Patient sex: M
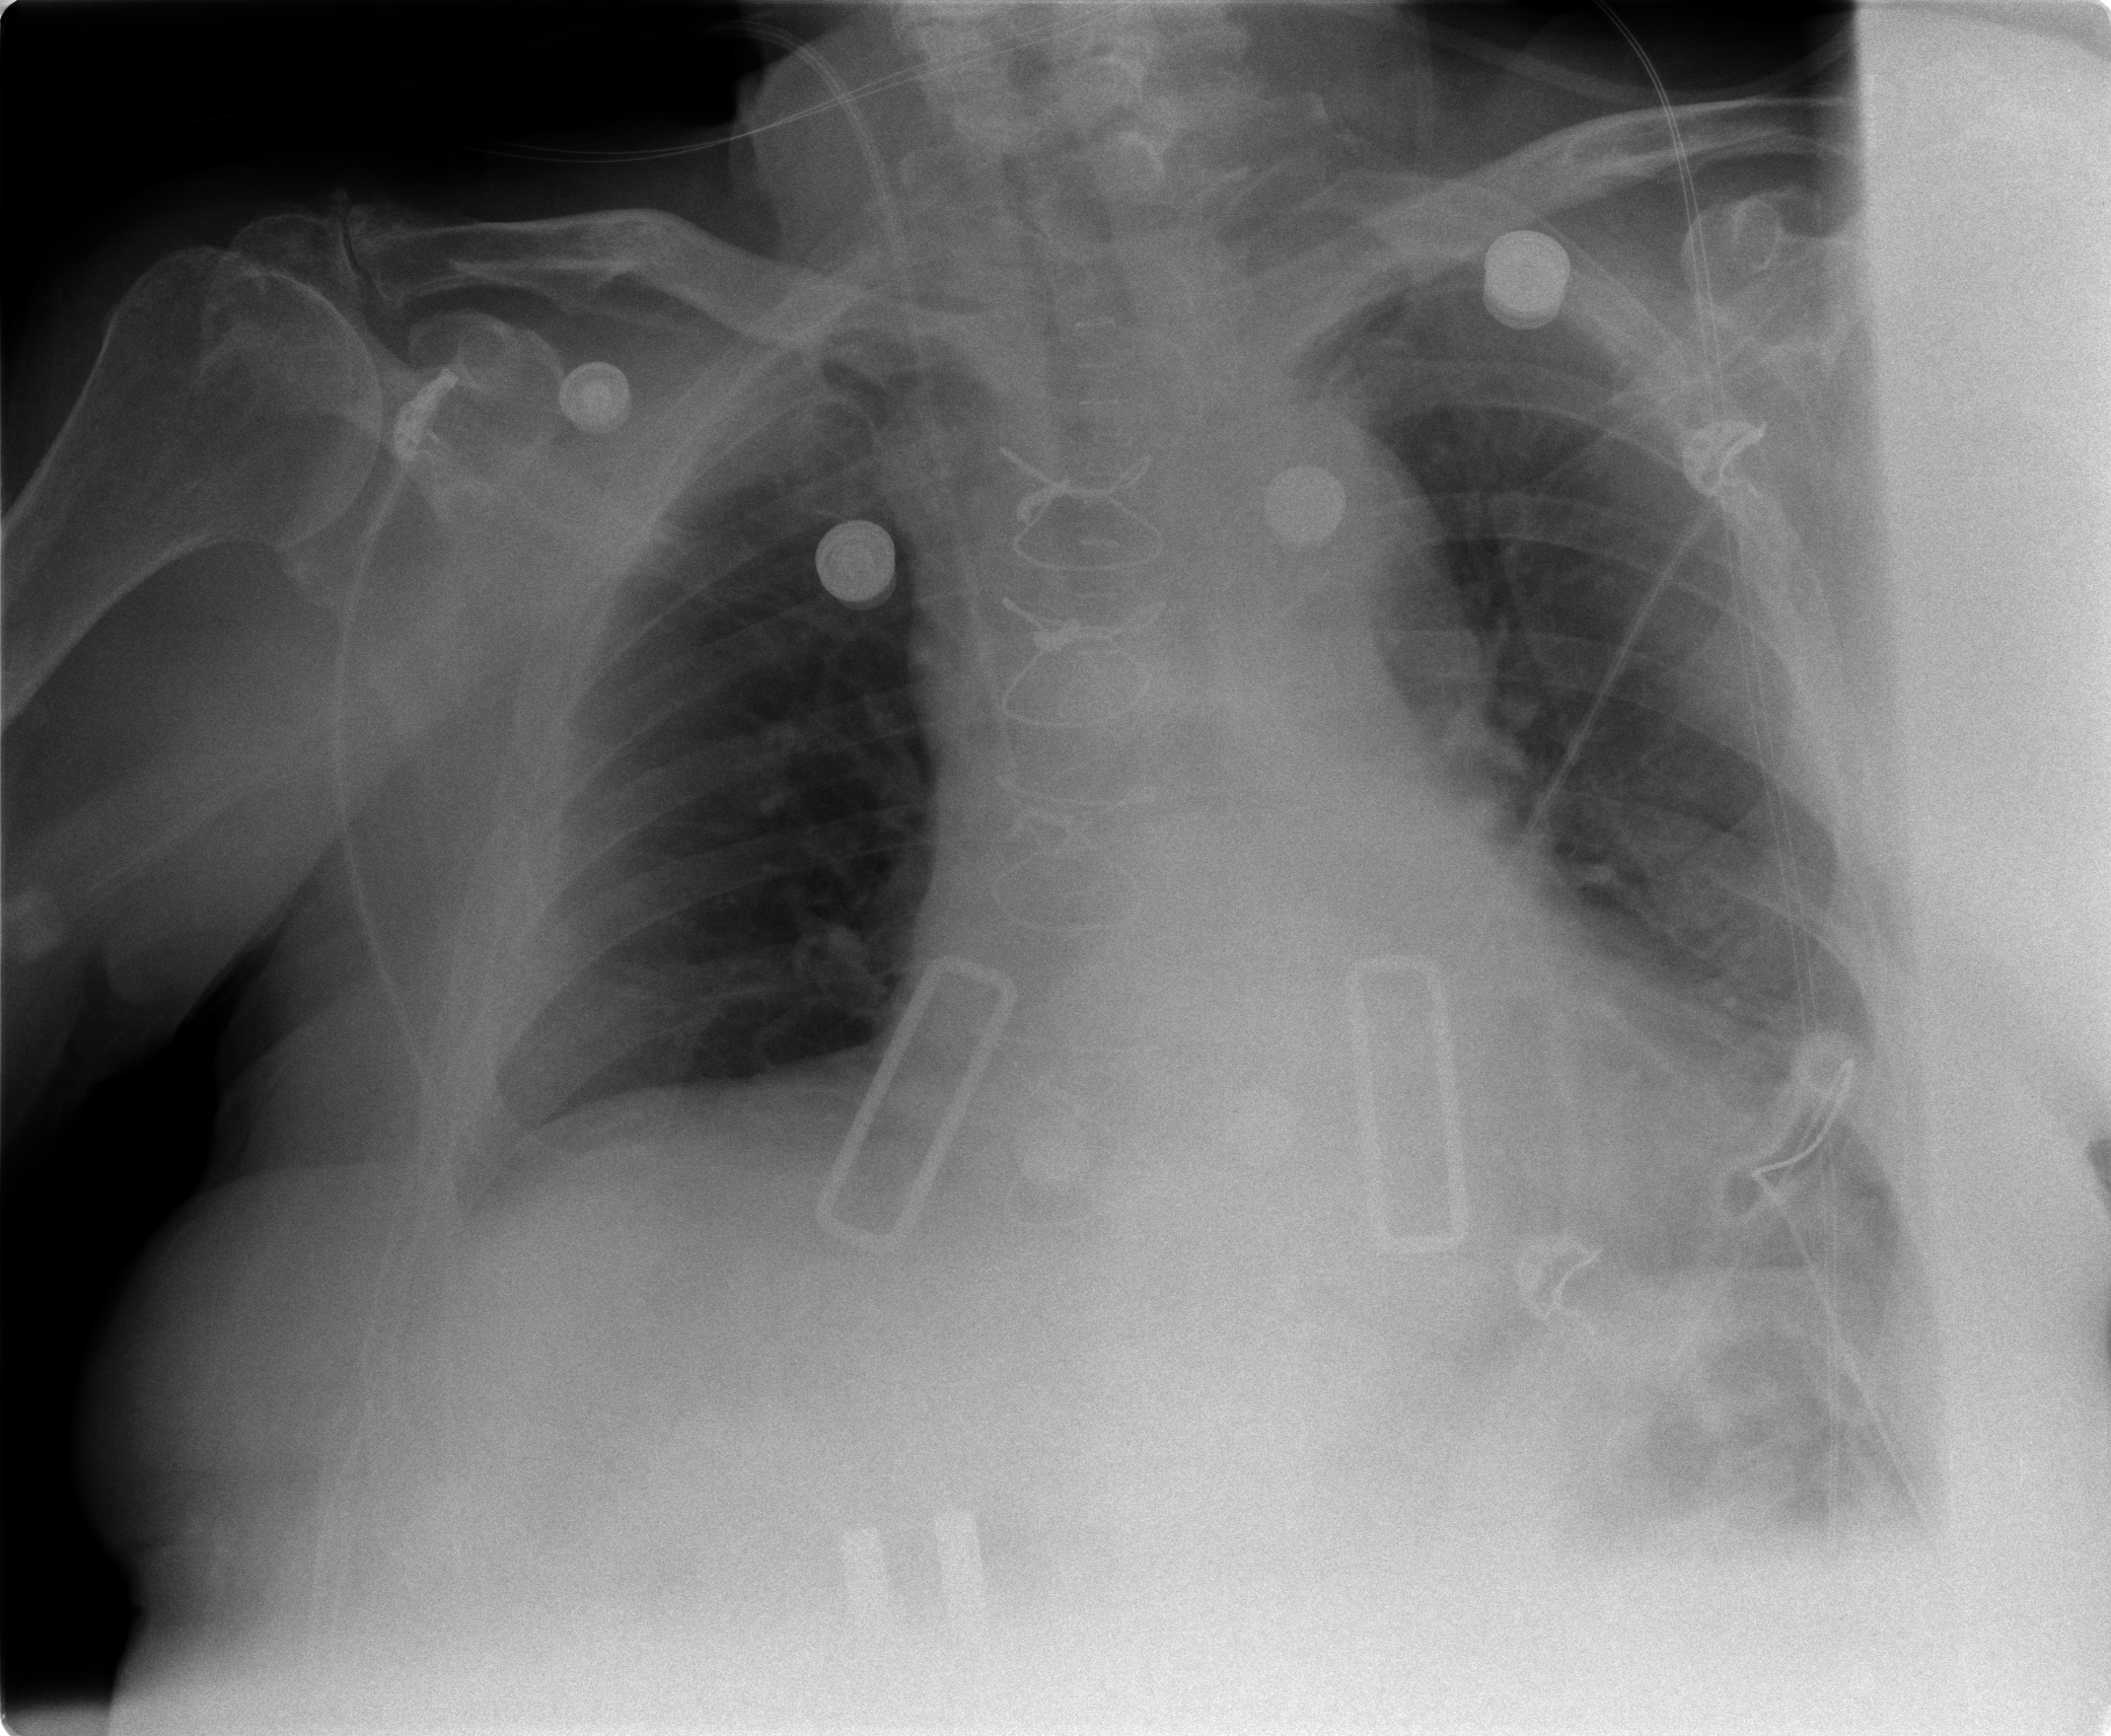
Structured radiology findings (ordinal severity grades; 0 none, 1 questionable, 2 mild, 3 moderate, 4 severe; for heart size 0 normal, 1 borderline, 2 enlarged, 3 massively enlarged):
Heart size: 2
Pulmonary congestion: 2
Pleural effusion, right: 2
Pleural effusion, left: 2
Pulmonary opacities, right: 0
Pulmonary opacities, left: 0
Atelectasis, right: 2
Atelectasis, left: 2